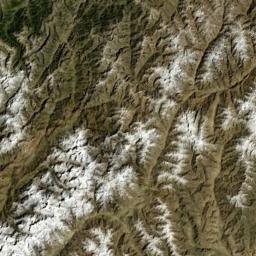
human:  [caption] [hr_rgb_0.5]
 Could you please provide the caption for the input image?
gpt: Only the peaks of the snow-capped mountains are covered with snow .

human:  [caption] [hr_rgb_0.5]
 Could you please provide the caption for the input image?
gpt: The snow berg is consist of bare land and white snow .

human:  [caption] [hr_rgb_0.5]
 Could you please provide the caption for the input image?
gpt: The snowberg is partly covered with snow and ice and the snowberg consist of lots of ridges and valleys .

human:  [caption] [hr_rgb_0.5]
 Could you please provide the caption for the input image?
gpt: There is a lot of snow on the snowberg .

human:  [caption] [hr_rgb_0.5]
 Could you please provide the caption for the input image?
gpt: There are bare land and some snow on the snowberg .